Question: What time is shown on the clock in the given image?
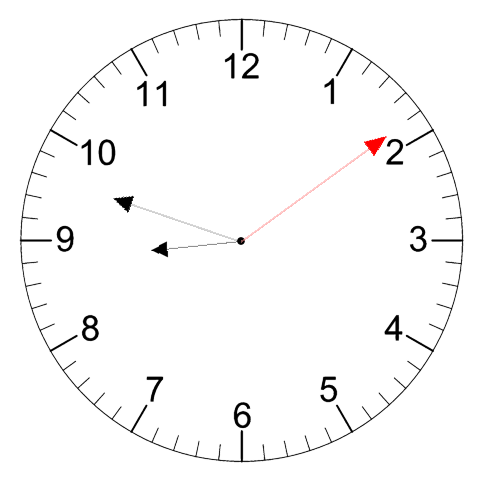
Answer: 08:48:09